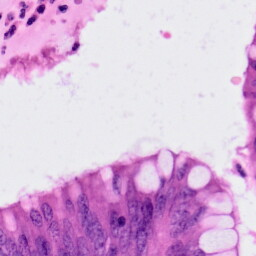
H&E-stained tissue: Colon